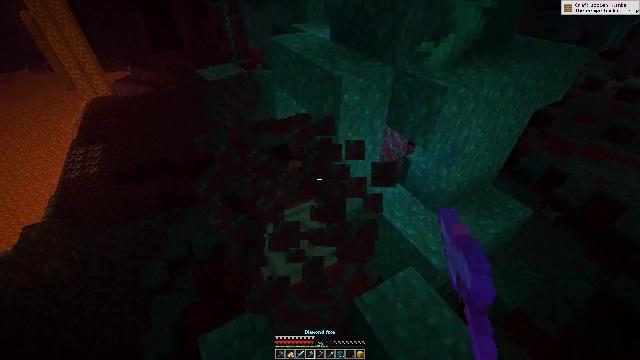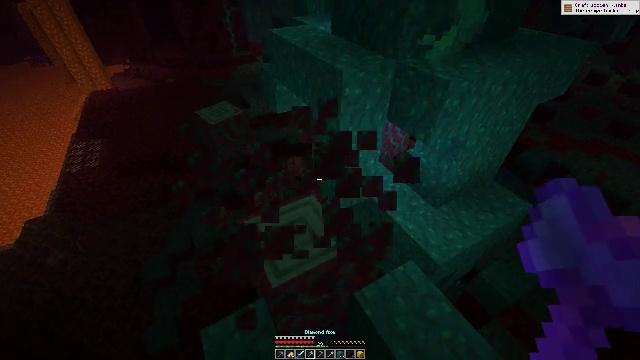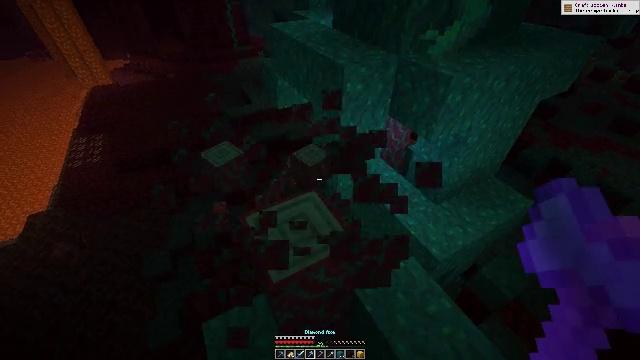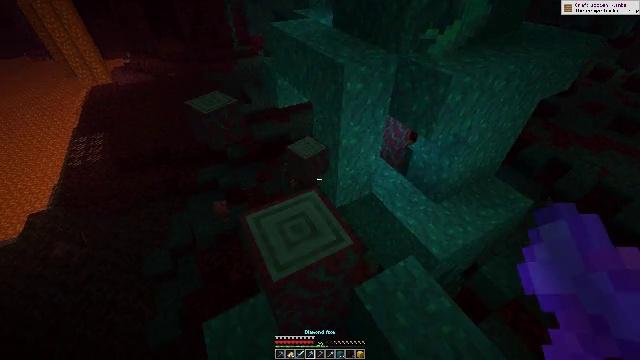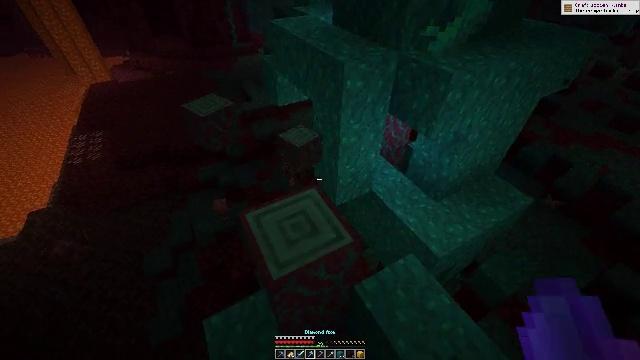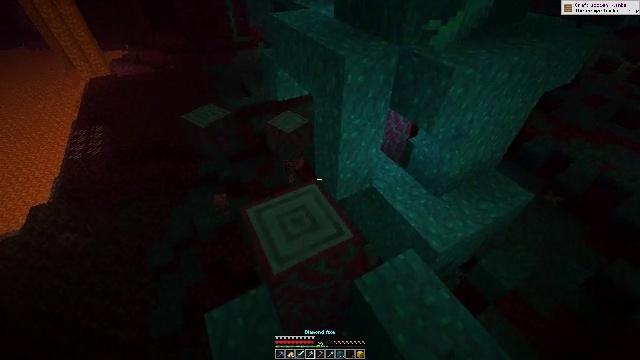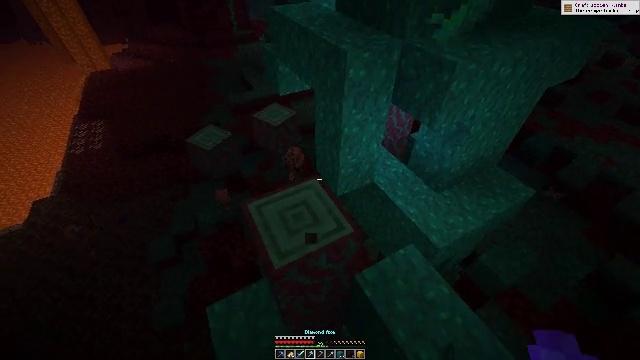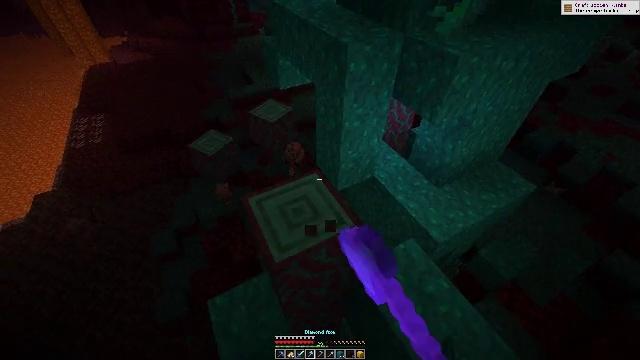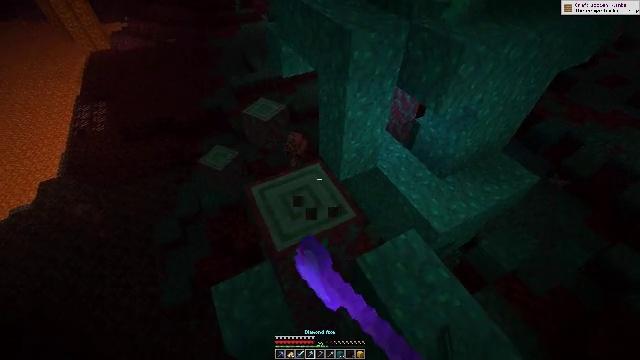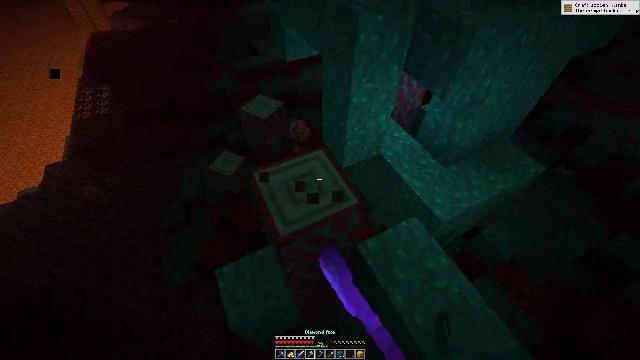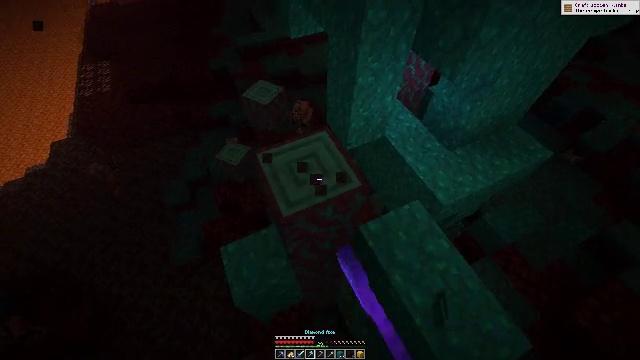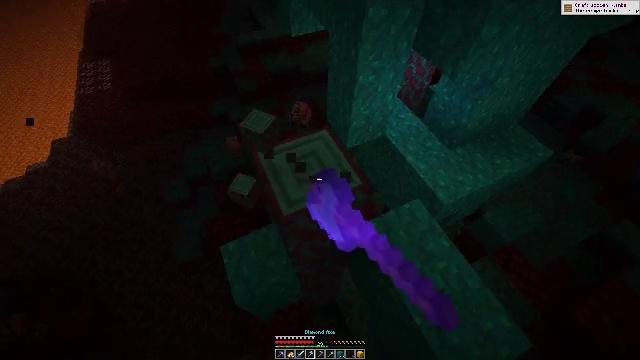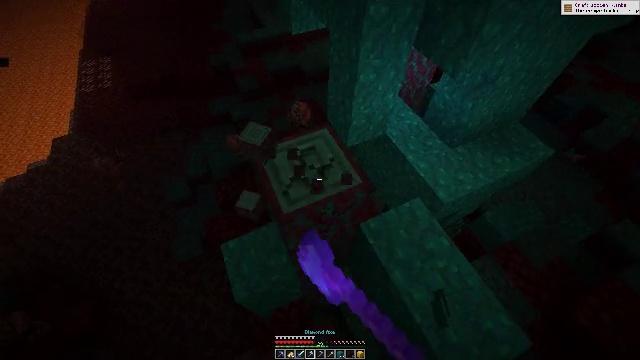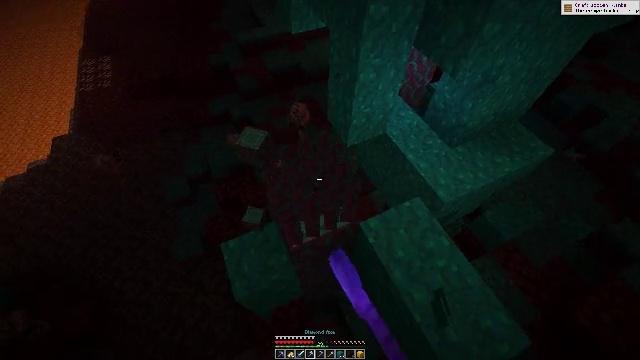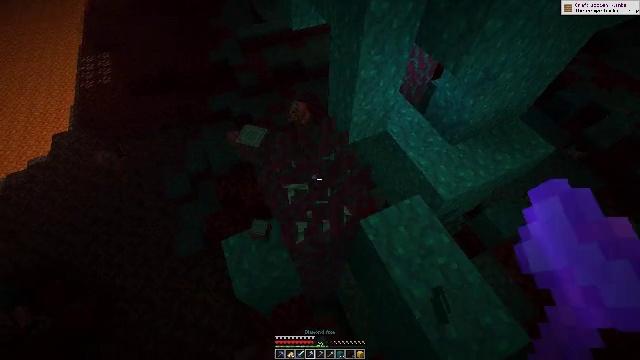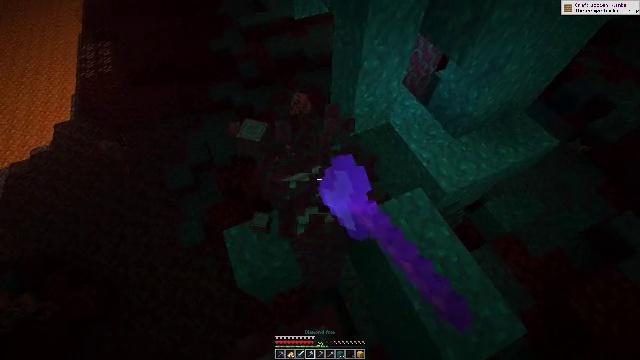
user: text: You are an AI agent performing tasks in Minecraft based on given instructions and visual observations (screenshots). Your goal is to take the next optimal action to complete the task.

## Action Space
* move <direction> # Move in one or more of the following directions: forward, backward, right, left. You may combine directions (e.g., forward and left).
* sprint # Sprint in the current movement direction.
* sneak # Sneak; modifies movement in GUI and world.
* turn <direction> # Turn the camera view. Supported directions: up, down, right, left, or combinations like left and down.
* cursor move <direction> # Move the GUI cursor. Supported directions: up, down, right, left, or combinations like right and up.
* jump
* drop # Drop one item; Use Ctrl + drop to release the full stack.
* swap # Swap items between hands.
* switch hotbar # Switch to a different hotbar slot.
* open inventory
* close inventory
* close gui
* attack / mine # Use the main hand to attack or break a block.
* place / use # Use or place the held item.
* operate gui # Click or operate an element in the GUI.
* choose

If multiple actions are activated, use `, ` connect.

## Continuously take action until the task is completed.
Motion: motion action
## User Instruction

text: Break the warped stem block.
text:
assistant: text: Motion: sneak, turn down, attack / mine
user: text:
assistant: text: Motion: sneak, attack / mine
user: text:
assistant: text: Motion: sneak, attack / mine
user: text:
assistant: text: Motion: sneak, attack / mine
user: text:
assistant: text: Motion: sneak, turn down, attack / mine
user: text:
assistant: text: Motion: sneak, turn down, attack / mine
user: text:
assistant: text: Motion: sneak, turn down, attack / mine
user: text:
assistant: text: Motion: sneak, turn down, attack / mine
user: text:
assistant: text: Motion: sneak, turn left and down, attack / mine
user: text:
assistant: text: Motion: sneak, turn left and down, attack / mine
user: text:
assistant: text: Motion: sneak, attack / mine
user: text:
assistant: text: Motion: sneak, attack / mine
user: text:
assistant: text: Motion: sneak, attack / mine
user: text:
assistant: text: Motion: sneak, attack / mine
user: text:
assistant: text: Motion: sneak, turn down, attack / mine
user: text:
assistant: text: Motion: sneak, turn down, attack / mine
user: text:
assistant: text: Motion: sneak, turn down, attack / mine
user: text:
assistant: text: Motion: sneak, turn down, attack / mine
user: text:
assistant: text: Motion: sneak, turn down, attack / mine
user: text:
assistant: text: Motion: sneak, turn down, attack / mine
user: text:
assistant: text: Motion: sneak, attack / mine
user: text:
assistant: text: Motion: sneak, attack / mine
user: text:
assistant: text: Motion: sneak, attack / mine
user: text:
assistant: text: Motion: sneak, attack / mine
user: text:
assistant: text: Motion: sneak, attack / mine
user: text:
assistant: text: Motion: sneak, attack / mine
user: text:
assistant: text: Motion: sneak, attack / mine
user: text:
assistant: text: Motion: sneak, attack / mine
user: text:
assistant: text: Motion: sneak, attack / mine
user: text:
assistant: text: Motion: sneak, attack / mine